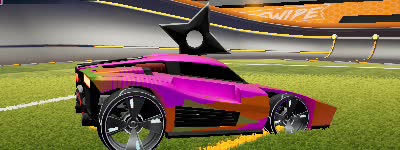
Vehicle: breakout